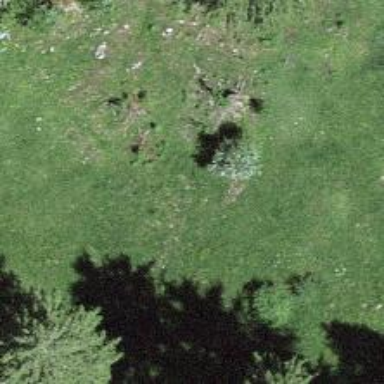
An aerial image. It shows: Single tag "natural: tree."